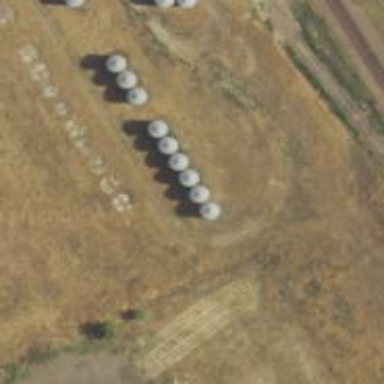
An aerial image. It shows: Silo.